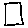
Label: square